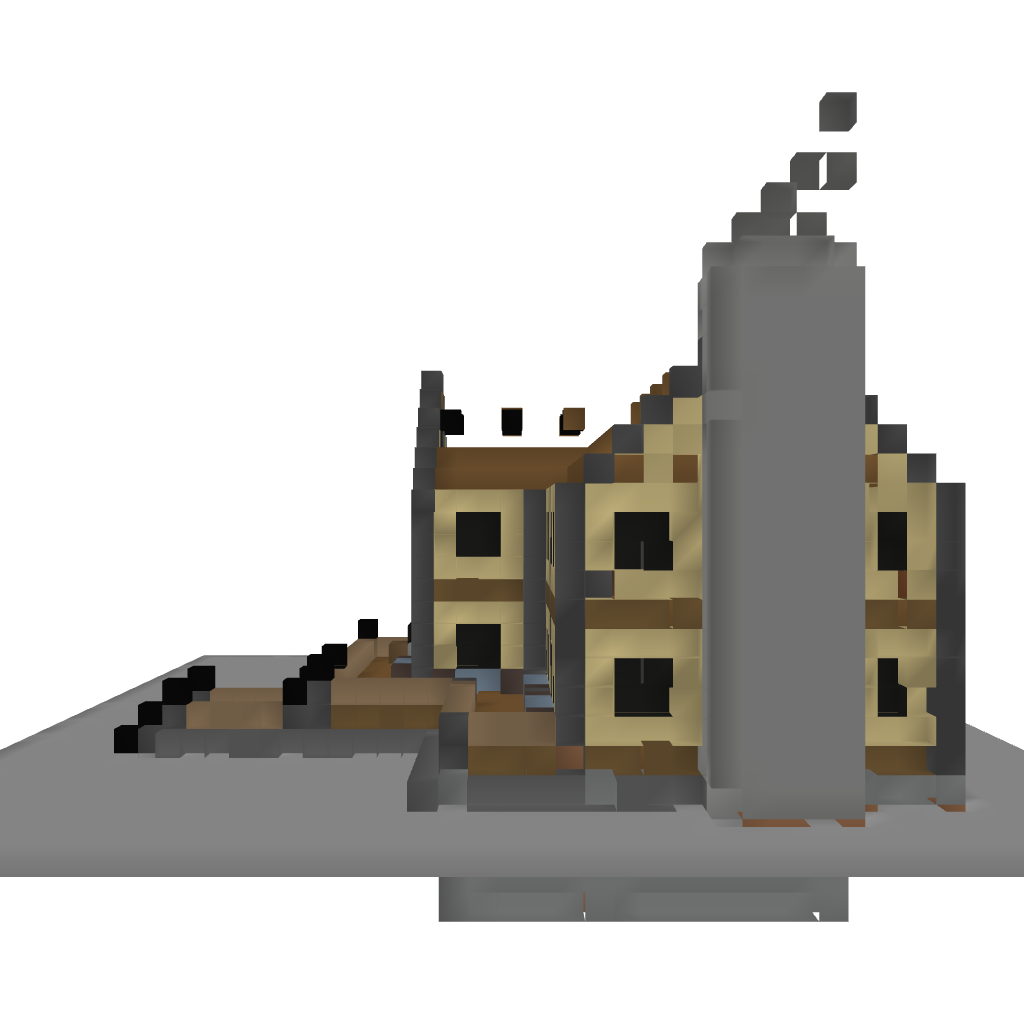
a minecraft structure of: Big Casual House